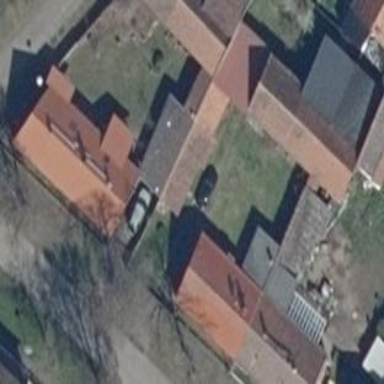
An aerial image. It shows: Simple and straightforward house.